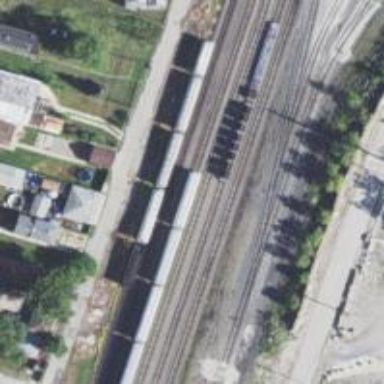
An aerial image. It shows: Abandoned railway.